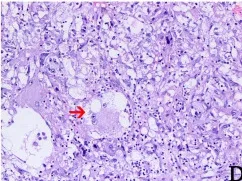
Histopathology features of primary tumors. Epithelioid tumor cells are large, and ,diverse, with some adipose vacuolar, and . Acinar areas (indicated by the arrow in ), which are rich in eosinophilic or translucent cytoplasm.
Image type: pathology (h&e)